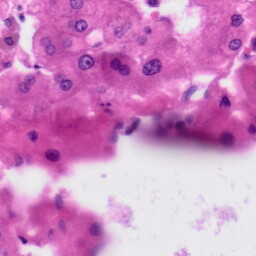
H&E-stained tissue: Liver